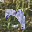
Label: 7